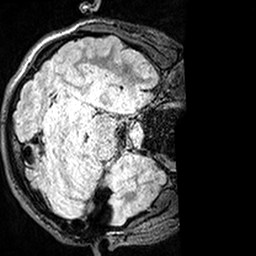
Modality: FLAIR
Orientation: axial
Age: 22
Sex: female
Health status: healthy
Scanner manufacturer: siemens
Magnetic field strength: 3 T
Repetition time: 5 s
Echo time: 0.388 s